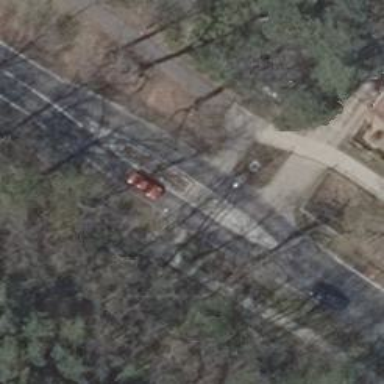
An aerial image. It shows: Unmarked crossing with traffic island.